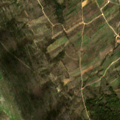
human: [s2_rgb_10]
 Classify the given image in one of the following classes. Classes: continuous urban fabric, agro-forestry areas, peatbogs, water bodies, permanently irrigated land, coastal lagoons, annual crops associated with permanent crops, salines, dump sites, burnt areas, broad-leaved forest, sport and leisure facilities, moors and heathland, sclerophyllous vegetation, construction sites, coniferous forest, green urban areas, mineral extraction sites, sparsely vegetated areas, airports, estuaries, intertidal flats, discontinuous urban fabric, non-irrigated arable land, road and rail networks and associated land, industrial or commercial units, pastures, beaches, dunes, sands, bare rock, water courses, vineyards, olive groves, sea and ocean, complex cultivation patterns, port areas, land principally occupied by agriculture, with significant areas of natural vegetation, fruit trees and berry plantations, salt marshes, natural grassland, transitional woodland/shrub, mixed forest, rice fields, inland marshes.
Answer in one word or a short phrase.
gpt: olive groves, pastures, natural grassland, sclerophyllous vegetation, transitional woodland/shrub